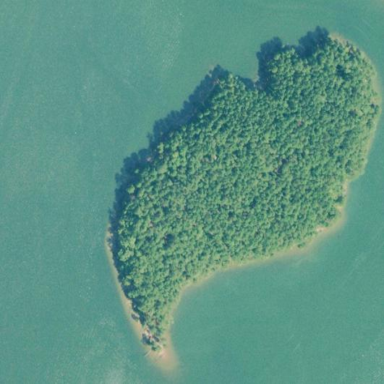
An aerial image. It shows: Island covered with woodland.